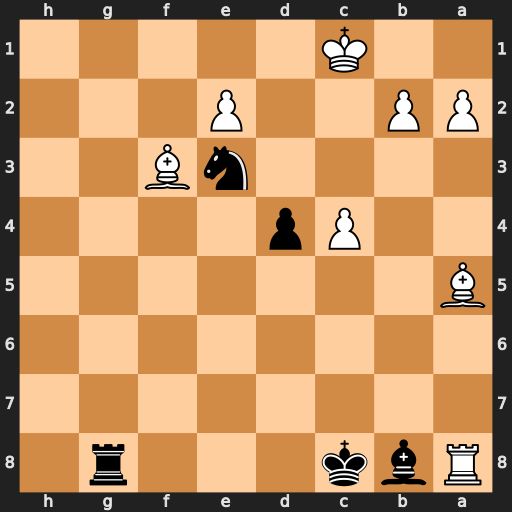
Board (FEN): Rbk3r1/8/8/B7/2Pp4/4nB2/PP2P3/2K5
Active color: b
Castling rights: -
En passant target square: -
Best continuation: Rg1+ Be1 Rxe1+ Kd2 Rd1#